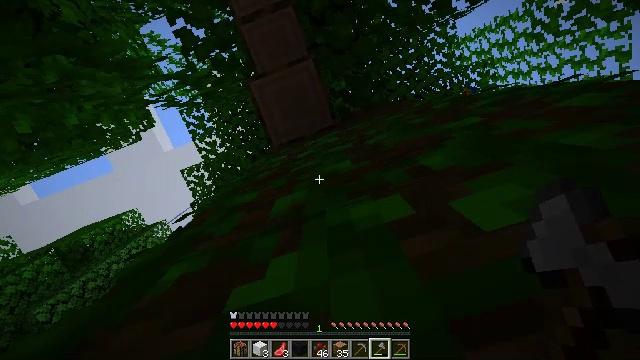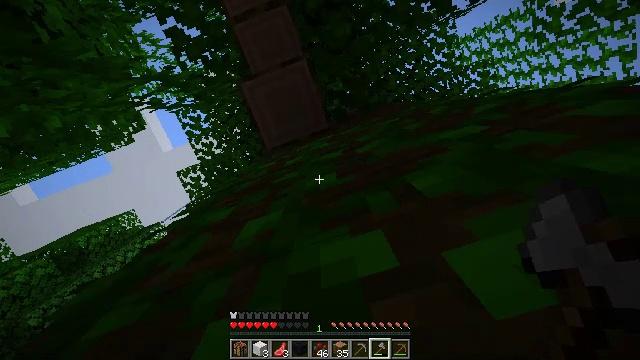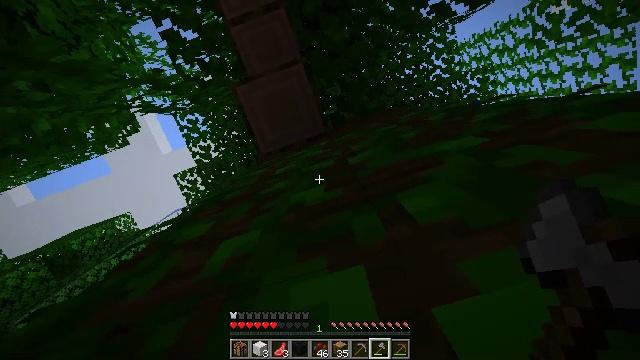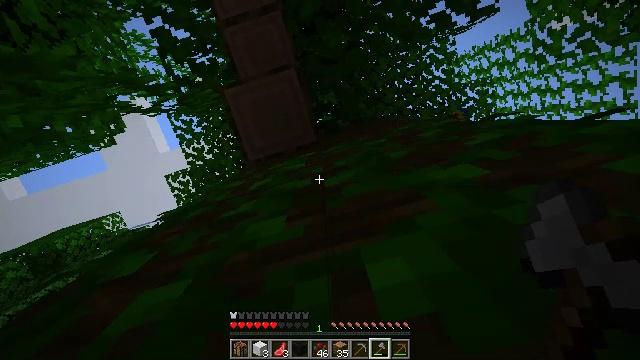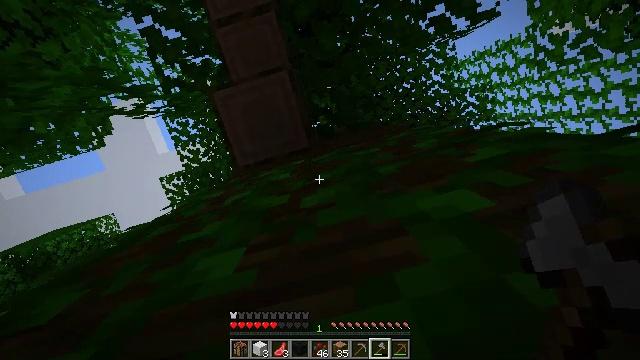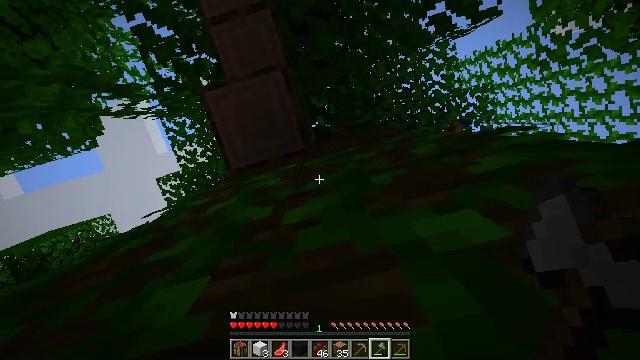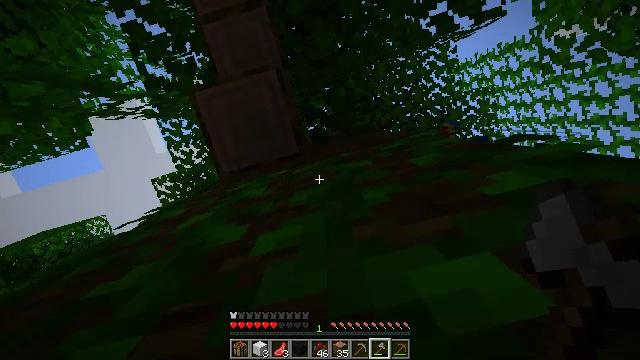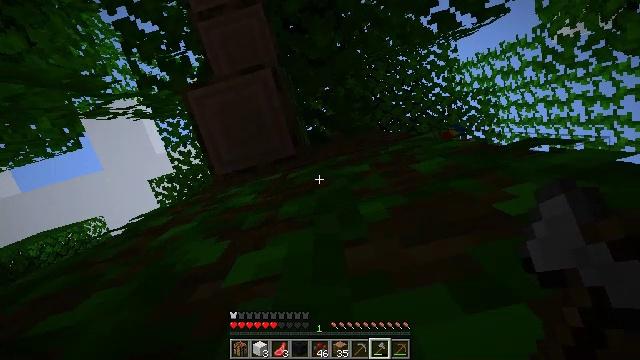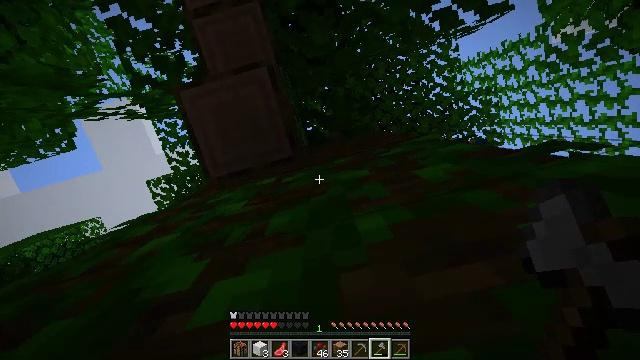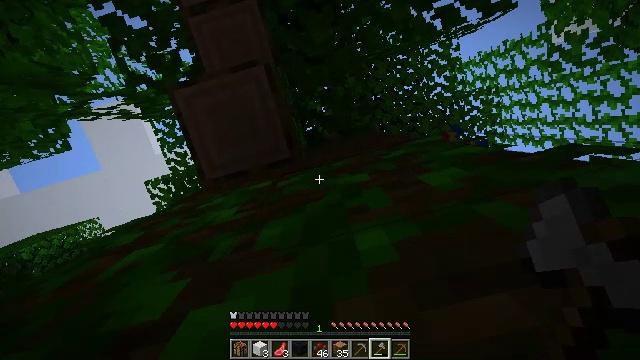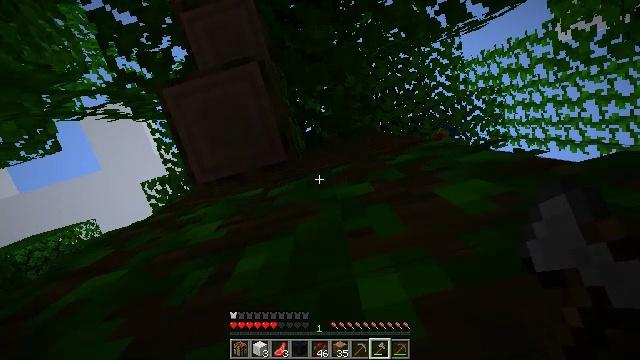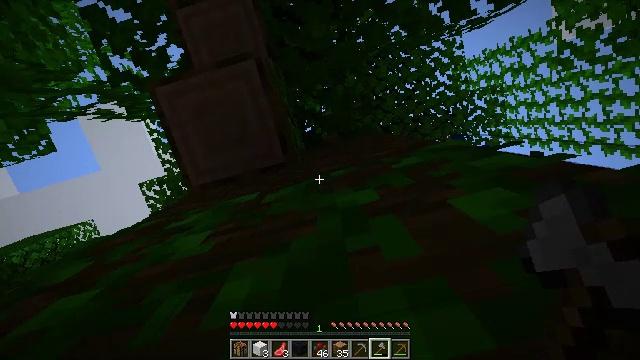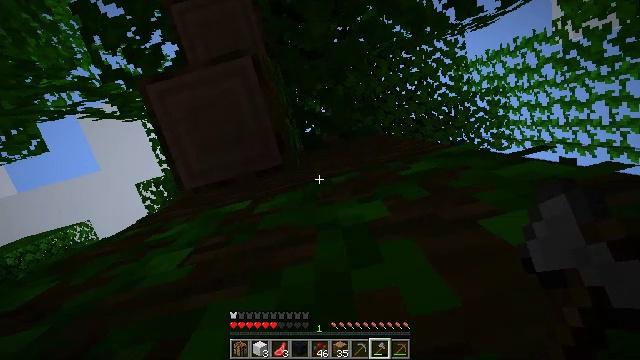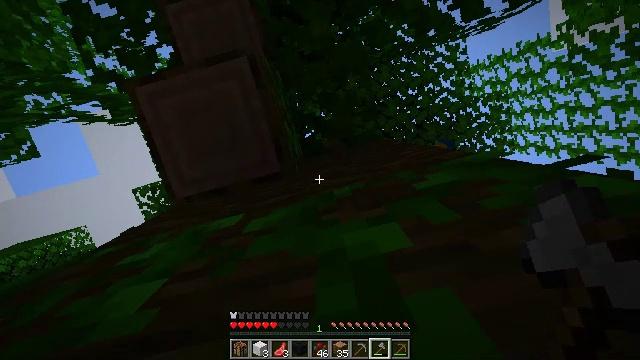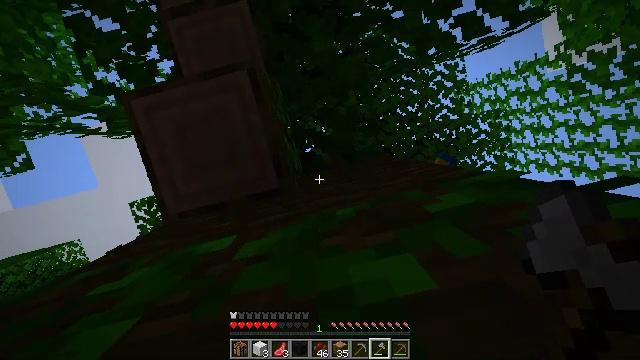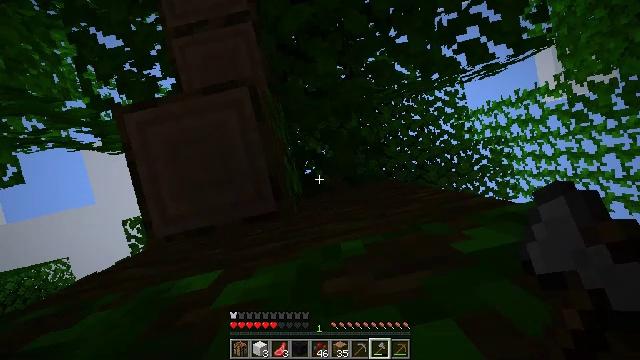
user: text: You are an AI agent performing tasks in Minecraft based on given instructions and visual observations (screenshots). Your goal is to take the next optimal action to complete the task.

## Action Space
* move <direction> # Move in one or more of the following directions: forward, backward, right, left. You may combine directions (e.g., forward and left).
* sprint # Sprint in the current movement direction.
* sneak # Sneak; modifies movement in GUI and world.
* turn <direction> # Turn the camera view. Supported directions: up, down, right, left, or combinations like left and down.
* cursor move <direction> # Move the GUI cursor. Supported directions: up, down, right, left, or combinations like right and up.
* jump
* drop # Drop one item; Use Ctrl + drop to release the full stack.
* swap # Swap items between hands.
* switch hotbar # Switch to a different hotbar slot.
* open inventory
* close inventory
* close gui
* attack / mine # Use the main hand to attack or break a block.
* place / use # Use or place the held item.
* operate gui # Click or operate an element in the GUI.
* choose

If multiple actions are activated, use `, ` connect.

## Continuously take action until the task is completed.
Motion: motion action
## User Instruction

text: Attack the jungle leaves to remove it.
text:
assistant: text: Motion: move forward and move right
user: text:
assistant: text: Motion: move forward and move right
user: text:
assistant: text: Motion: move forward and move right, turn right and up
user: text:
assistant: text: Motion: move forward
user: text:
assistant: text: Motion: move forward
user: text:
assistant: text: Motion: move forward
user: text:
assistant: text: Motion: move forward
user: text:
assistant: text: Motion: move forward
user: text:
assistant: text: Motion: move forward
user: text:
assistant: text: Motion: move forward
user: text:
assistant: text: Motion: move forward
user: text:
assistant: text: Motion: move forward
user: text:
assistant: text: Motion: move forward, turn up
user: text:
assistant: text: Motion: move forward, turn up
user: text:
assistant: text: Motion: move forward, turn right and up
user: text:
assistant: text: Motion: move forward, turn right and up
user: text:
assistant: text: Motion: move forward, turn up
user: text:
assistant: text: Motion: move forward, attack / mine
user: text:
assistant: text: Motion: move forward and move right, attack / mine
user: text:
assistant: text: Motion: move forward and move right, attack / mine
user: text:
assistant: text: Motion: move forward, attack / mine
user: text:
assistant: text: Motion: move forward, attack / mine
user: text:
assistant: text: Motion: move forward, attack / mine
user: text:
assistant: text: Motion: move forward, attack / mine
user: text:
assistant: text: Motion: move forward, attack / mine
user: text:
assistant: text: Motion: move forward and move right, attack / mine
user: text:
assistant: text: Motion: move forward and move right, attack / mine
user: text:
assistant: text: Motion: move forward and move right, attack / mine
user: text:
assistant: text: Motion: move forward and move right, attack / mine
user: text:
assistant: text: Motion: move forward, attack / mine